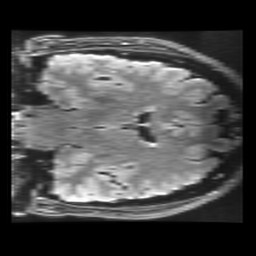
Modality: FLAIR
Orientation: coronal
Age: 31
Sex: female
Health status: healthy
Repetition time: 12 s
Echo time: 0.09782 s